Aerial crown-view tile of a tropical tree (Barro Colorado Island, Panama), acquired 20250414:
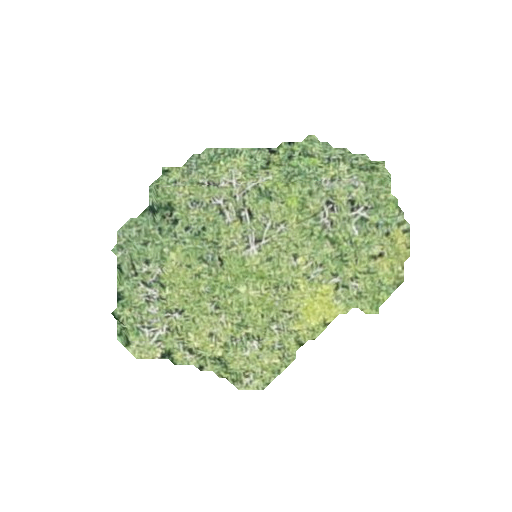
Species: Genipa americana
GBIF accepted scientific name: Genipa americana
Crown area: 78.768 m²